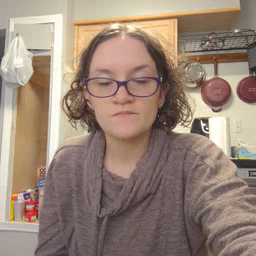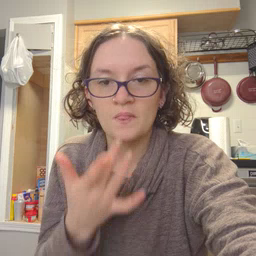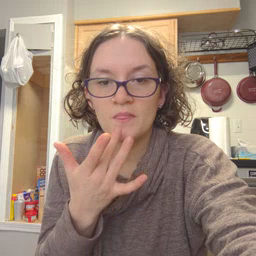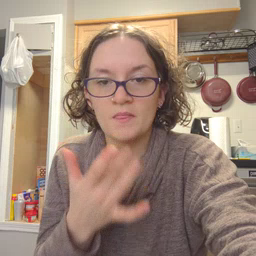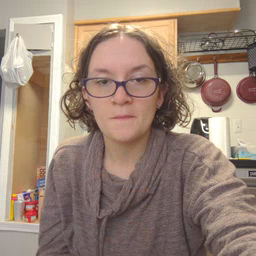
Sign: taste